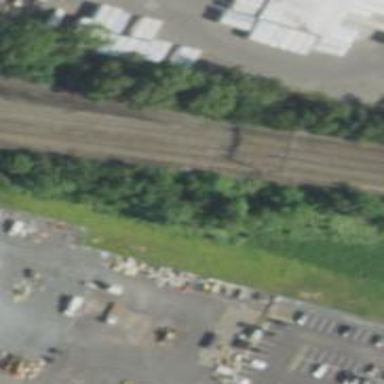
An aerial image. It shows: Railway track with contact lines for electrification.